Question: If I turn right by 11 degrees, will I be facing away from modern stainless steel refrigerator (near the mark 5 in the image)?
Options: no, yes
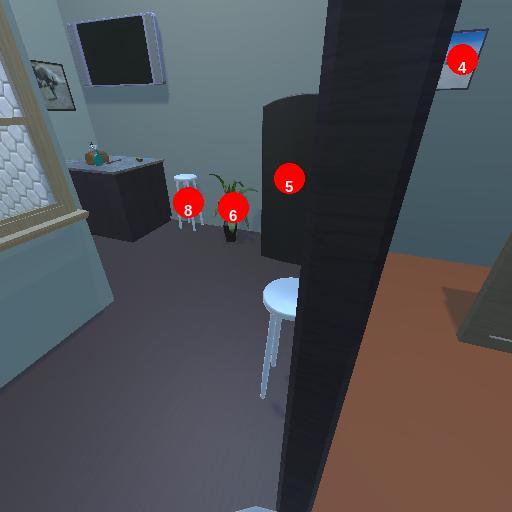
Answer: no